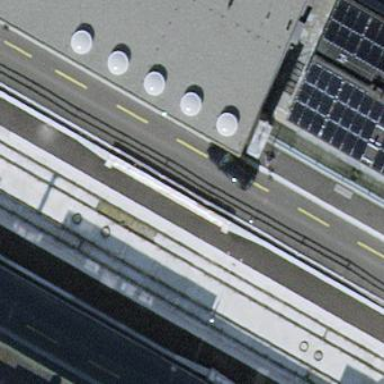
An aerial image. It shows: Shelter for public transport located on roof of building.